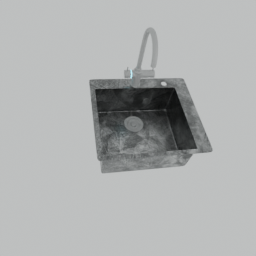
Label: appliances